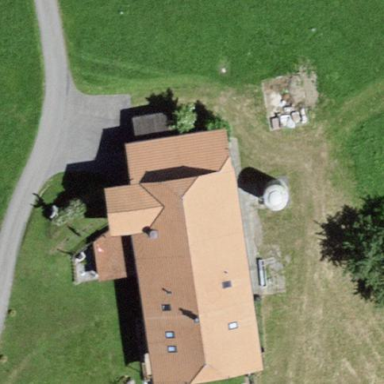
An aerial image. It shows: Farm building.